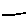
Label: line